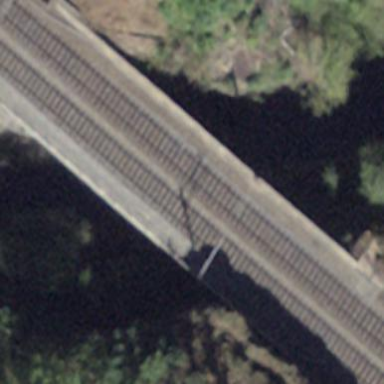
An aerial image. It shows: Man-made bridge.